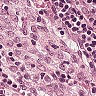
Metastatic tissue present: no